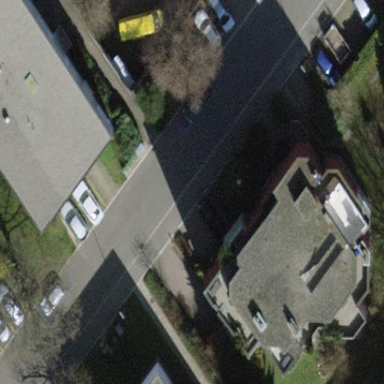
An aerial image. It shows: Building.